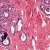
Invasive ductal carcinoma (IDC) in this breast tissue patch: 0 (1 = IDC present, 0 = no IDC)